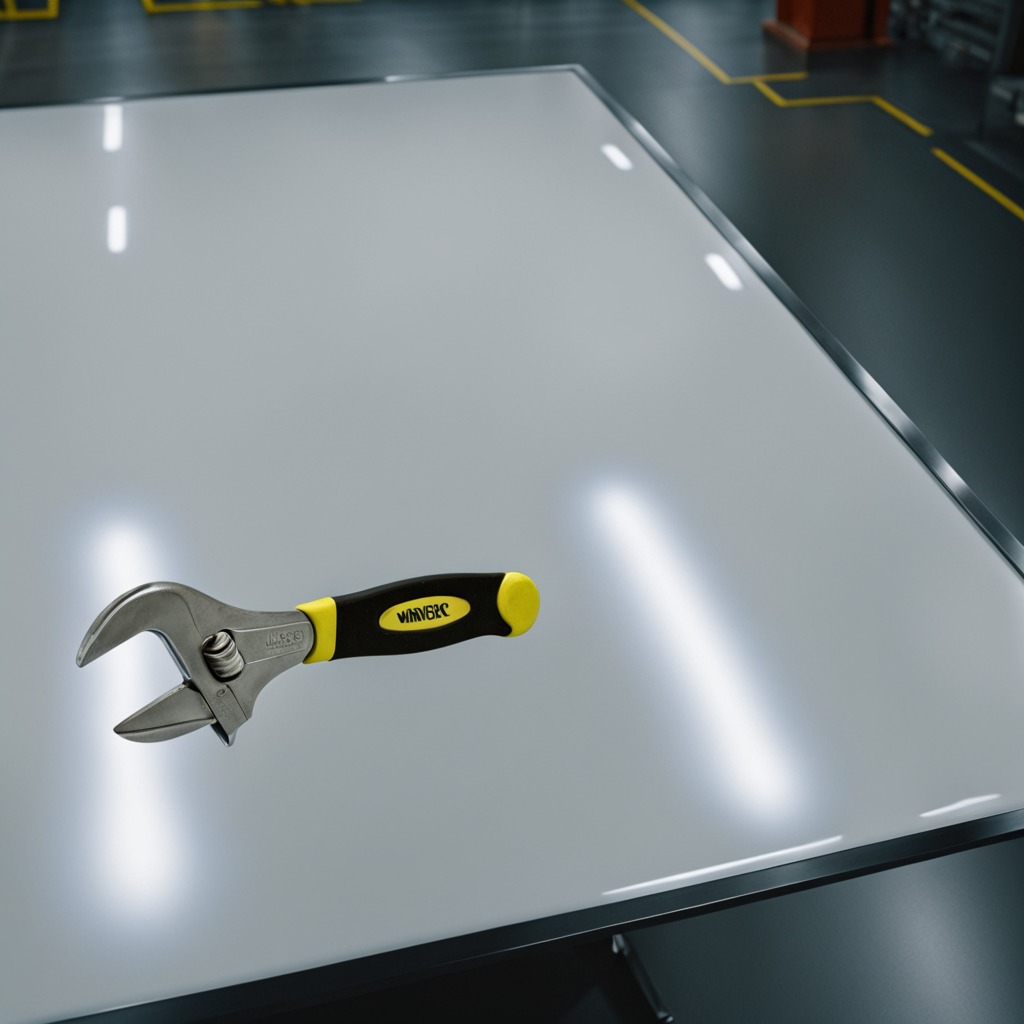
A wrench lies on a high-gloss table in a ship maintenance bay industrial lighting.